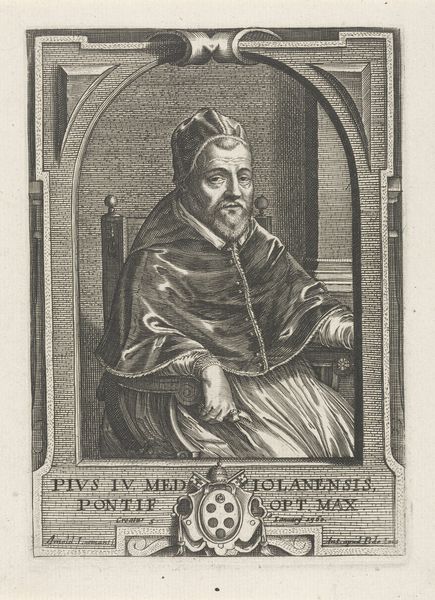
Titel: Portret van paus Pius IV
Künstler: Arnold Loemans
Standort: Amsterdam
Institution: Rijksmuseum
Schlagwörter: face, portrait, noir, assis, chaise, gravure, main, armes, pape, cadre, armoiries, medicis, eau-forte, pie, clefs, tiare